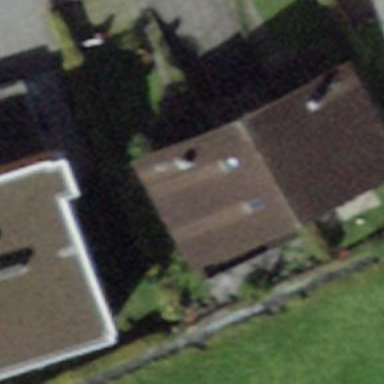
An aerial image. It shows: Semi-detached house.